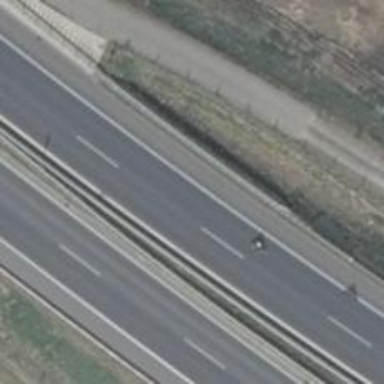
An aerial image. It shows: Asphalt primary highway designated as motorroad.